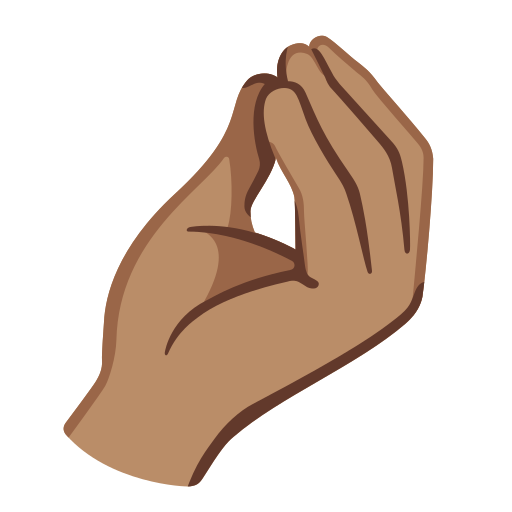
Emoji: 🤌🏽